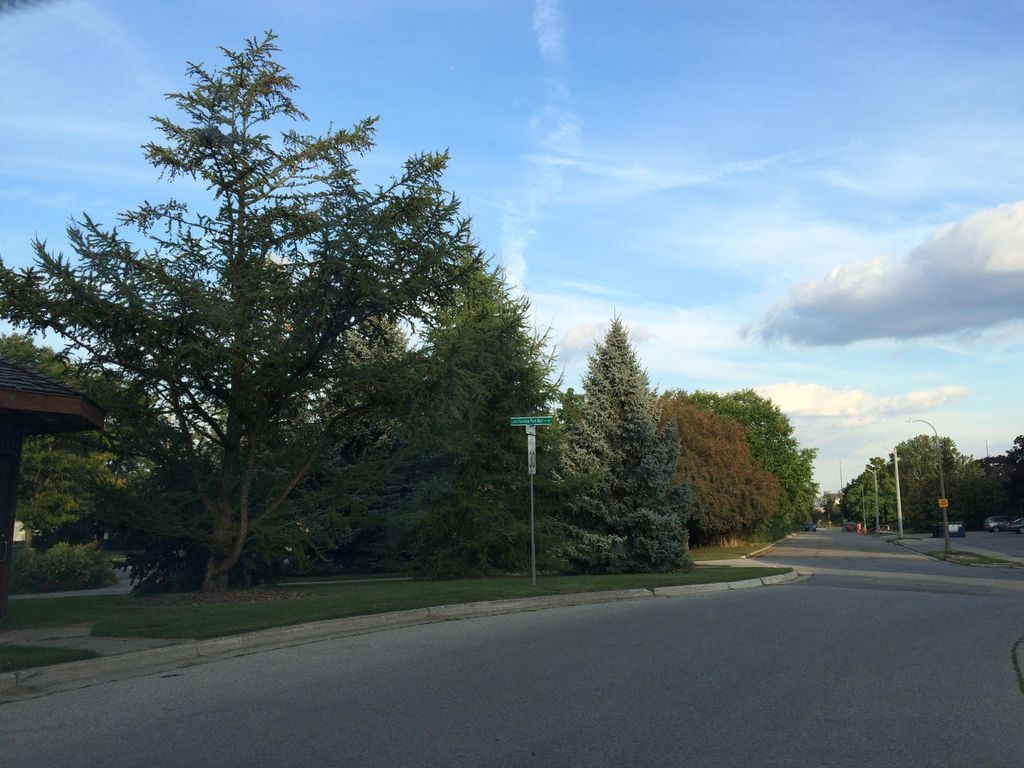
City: kitchener-waterloo